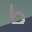
Label: 6